Question: i have a question for you. I'm working on this app that has a walkthrough/tutorial screens and also login ones. On each of this screens there is a button to skip this part and go directly to use the app, without completing the registration (you know, so that people can test it before signing-in).

As you can see i'm using Storyboards. The NowPlaying04 ViewController is actually the app itself. Obviously, when the user will be a registered one, i should also be able to jump right back to that screen, skipping the walkthrough and signin process.
The first question is: how is the best way to structure this?
The second quesion is: how i can make a ViewController outside that Navigation controller. Cause as you can see now, the NowPlaying04 ViewController inherits the top navigation bar. Which is a thing that i don't want. I don't need that.
I hope that you have understood my question. I'll appreciate any help. Programmatically or by dragging stuff around, i'm ok with all the solutions. The important thing is that it works correctly! :-)
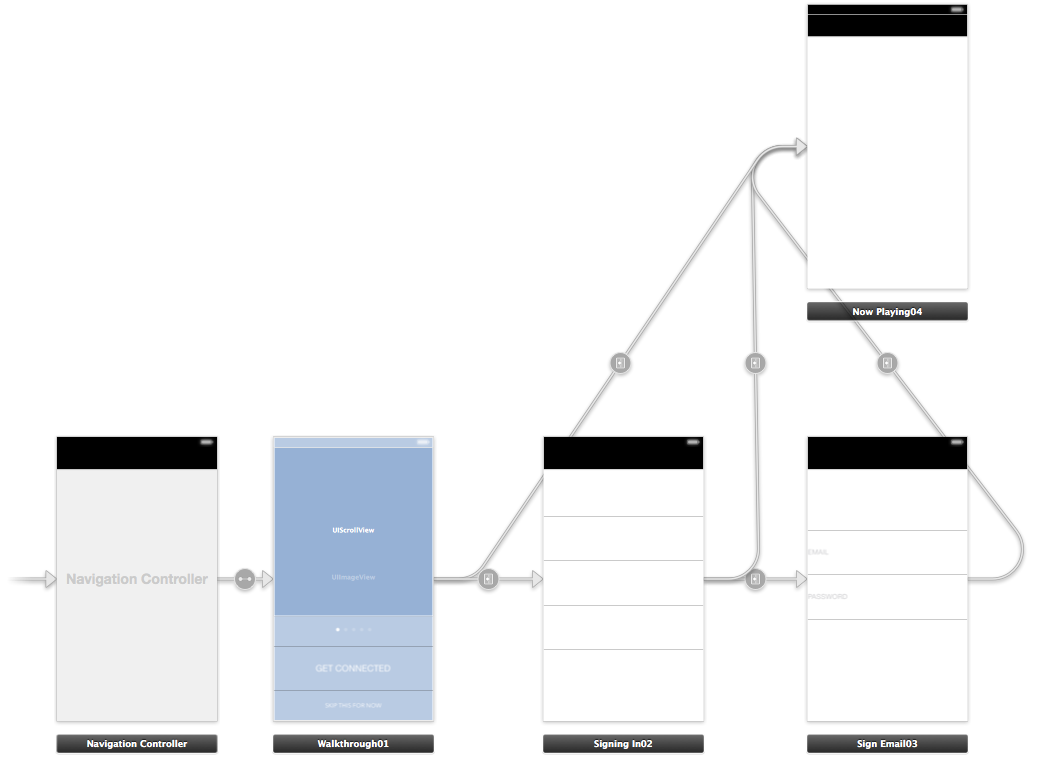
Answer: So I maybe found a solution to this issue, using the AppDelegate.m. If you're using Storyboards, you don't need to import in the AppDelegate.h the ViewController classes, cause you're referencing them using StoryboardID. It looks something like this:
'''
- (BOOL)application:(UIApplication *)application didFinishLaunchingWithOptions:(NSDictionary *)launchOptions
{
BOOL userLoggedIn = NO;
if (userLoggedIn) {
UIStoryboard *storyboard = [UIStoryboard storyboardWithName:@"Main" bundle:nil];
UIViewController *controller = [storyboard instantiateViewControllerWithIdentifier:@"NowPlaying04"];
[self.window setRootViewController:controller];
} else {
UIStoryboard *storyboard = [UIStoryboard storyboardWithName:@"Main" bundle:nil];
UIViewController *controller = [storyboard instantiateViewControllerWithIdentifier:@"Start00"];
[self.window setRootViewController:controller];
}
[self.window makeKeyAndVisible];
// Override point for customization after application launch.
return YES;
}
'''
Obviously you'll need to set identifiers on the view controllers through the InterfaceBuilder/Storyboard properties. Setting a different value to the BOOL variable userLoggedIn the app loads with the relative rootViewController.
Now the Storyboard looks like this:

Which is much more organized. isInitialViewController is flagged on the NowPlaying04 screen. But the AppDelegate decides if to go to it or rather switch to the NavigationController (with ID Start00), based on the isLoggedIn BOOL variable.
Thanks to @Nail'Galiaskarov for idea of using different rootViewControllers.